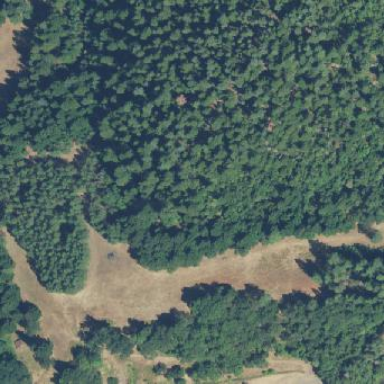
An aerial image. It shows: Forest area.